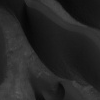
Atmospheric dust classification: not_dusty